You are looking at the unprocessed time series of a bearing vibration snapshot. Based on the visible evidence, which condition applies: normal, inner_race, outer_race, ball?
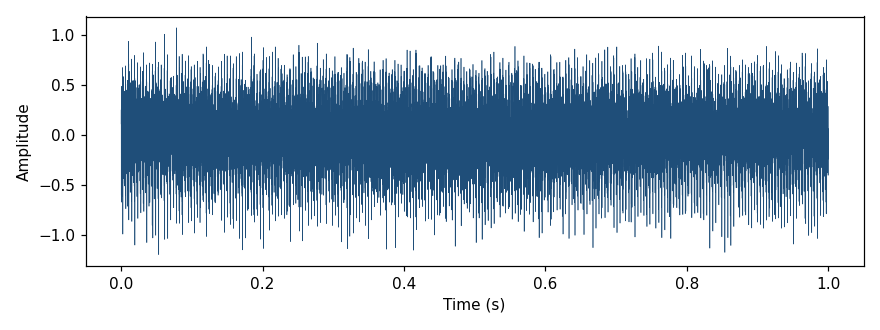
Answer: outer_race